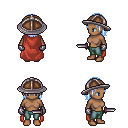
a pixel art fantasy rpg character, female body template, human, dark skin, maroon cape, teal pants, white cyan long bangs hairstyle, chain helm, metal gloves, dagger, four views (front, back, left, right), 2x2 character sprite sheet, small pixel art, hard edges, no anti-aliasing